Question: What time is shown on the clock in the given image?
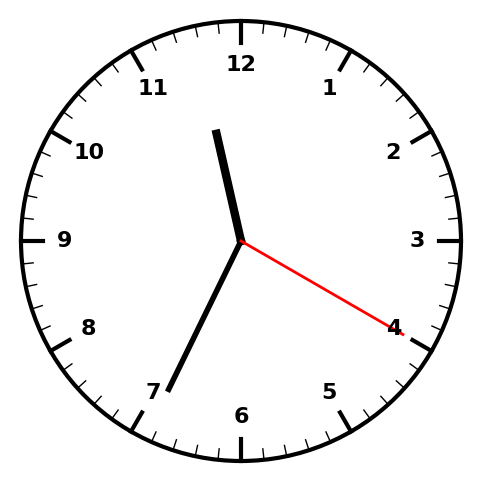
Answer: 11:34:20